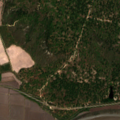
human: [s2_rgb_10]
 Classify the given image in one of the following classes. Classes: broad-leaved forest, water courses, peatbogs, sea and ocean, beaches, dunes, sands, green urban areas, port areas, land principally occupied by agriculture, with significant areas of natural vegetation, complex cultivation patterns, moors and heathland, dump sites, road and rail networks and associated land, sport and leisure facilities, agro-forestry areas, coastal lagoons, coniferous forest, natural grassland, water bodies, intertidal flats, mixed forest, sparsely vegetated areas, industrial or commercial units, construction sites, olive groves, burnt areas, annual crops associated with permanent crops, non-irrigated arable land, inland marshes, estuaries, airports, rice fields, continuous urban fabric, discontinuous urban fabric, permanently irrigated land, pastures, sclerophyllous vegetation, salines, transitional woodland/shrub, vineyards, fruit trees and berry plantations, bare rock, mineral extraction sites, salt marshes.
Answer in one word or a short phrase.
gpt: continuous urban fabric